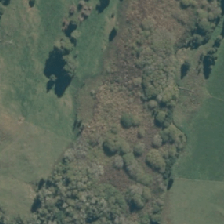
Land cover: herbaceous_freshwater_vege